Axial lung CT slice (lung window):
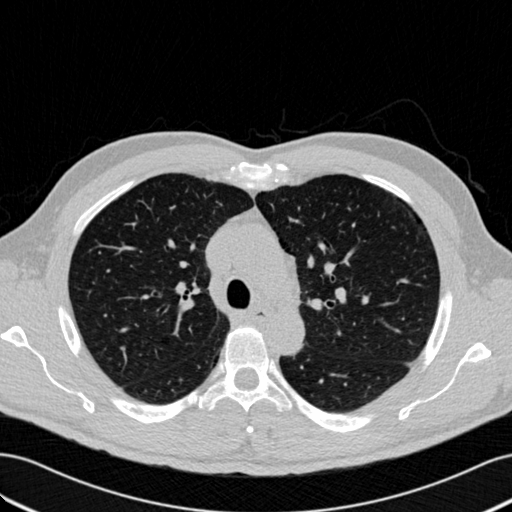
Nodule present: no